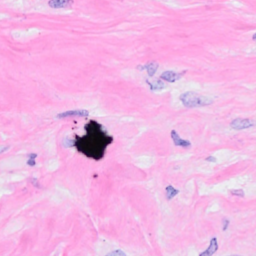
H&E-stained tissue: Breast